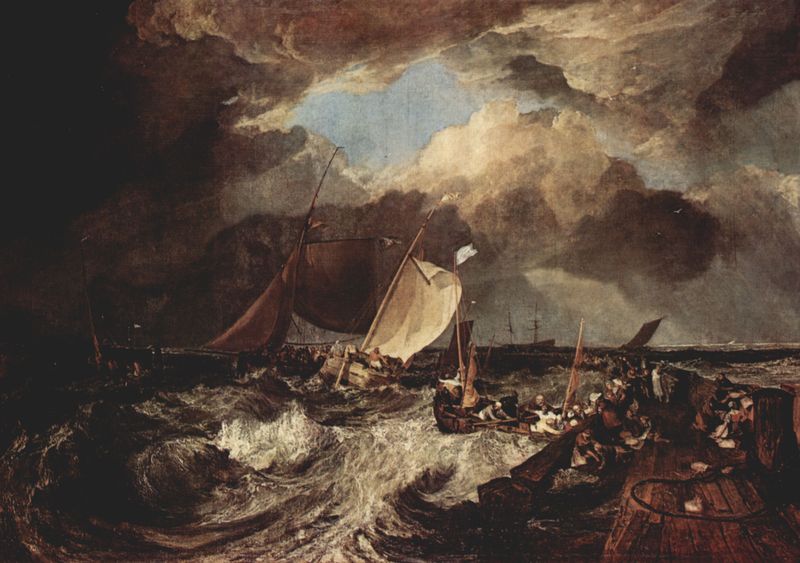
Titel: Die Mole von Calais
Künstler: William Turner
Standort: London
Institution: National Gallery
Schlagwörter: blau, dunkel, gemälde, gewitter, himmel, meer, wasser, weiß, wolken, landschaft, menschen, ocker, see, ufer, braun, frankreich, grau, hell, hintergrund, holz, licht, männer, orange, schwarz, wolke, beige, malerei, öl, ferne, horizont, kalt, natur, wind, brüstung, sonne, england, boot, boote, kahn, ruder, bewegt, bewölkt, gischt, schiff, schiffe, segel, segelboot, segelschiffe, welle, wellen, fahne, fischer, mast, segelschiff, dielen, figuren, masten, romantik, aufgewühlt, brandung, flut, pier, planken, schiffbruch, schlacht, seenot, seestück, steeg, sturm, tau, untergang, unwetter, wetter, woge, wogen, rudern, bretter, segelboote, taue, ozean, segeln, regen, linie, seil, gewitterwolken, stürmen, gefahr, seegang, strudel, floss, hilfe, balu, donner, kentern, retten, rettung, tosen, aufriss, peitschen, seegel, besatzung, passagiere, zweimaster, mannschaft, bot, seegelboot, niederschlag, planke, spanier, rettungsboot, wolkenloch, armada, boe, piraten, gisht, naß, cker, wolkengebirge, flos, graub, barndung, gewitterolken, kade